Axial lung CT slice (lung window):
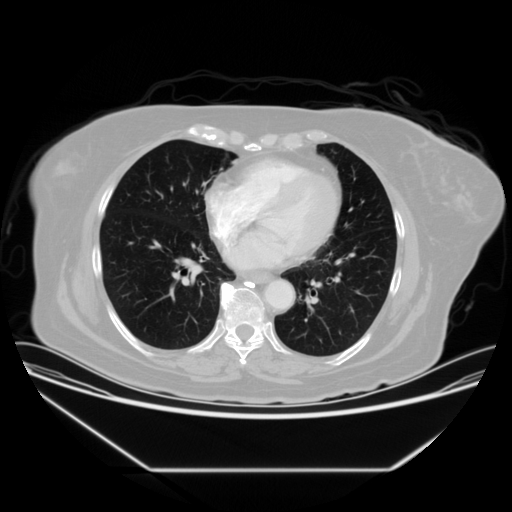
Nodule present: no